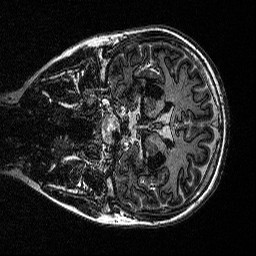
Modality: MP2RAGE
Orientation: coronal
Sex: female
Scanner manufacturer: siemens
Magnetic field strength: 3 T
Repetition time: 5 s
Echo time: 0.00292 s